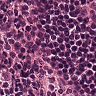
Metastatic tissue present: no